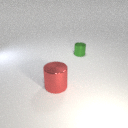
small green metal cylinder to the right of large red metal cylinder